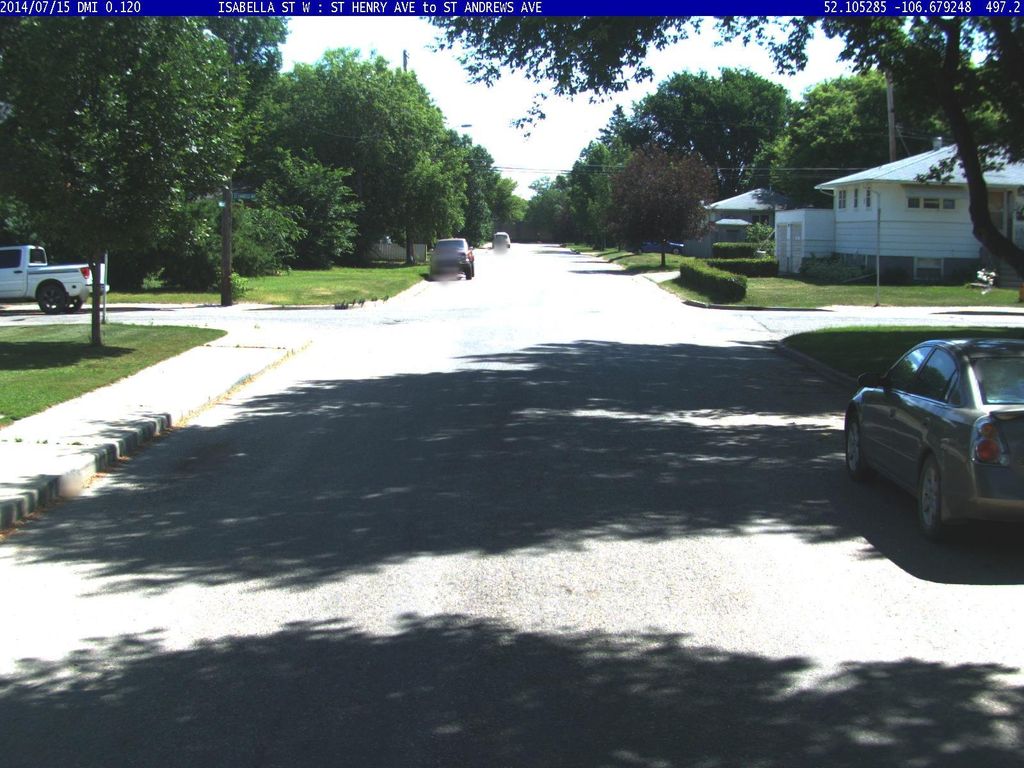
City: saskatoon